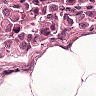
Metastatic tissue present: yes